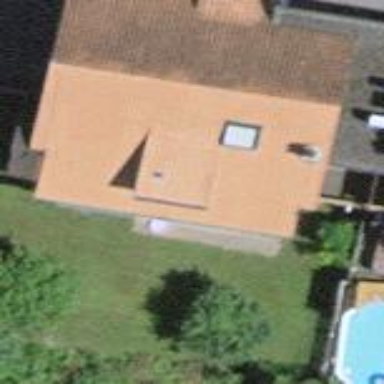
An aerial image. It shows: Simple and straightforward house.